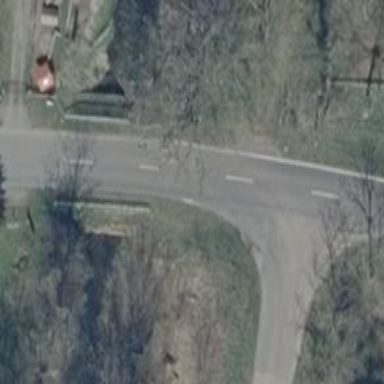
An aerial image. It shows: Tertiary road with bridge.